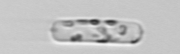
Label: Dactyliosolen_fragilissimus